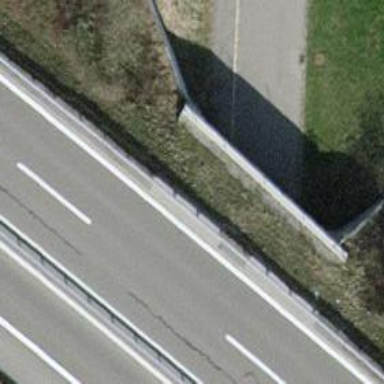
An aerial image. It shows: Footway tunnel with asphalt surface.